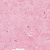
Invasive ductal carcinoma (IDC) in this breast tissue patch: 0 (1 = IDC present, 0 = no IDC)